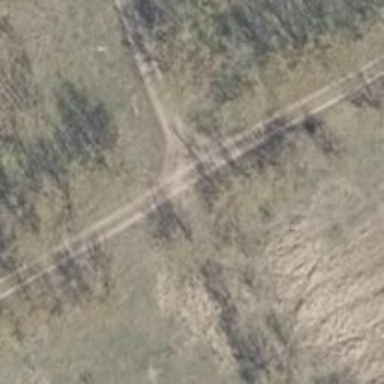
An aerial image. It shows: Grass track road with grade3 tracktype.